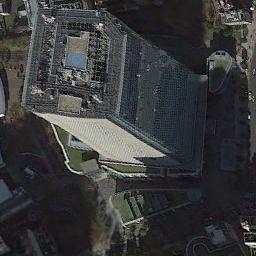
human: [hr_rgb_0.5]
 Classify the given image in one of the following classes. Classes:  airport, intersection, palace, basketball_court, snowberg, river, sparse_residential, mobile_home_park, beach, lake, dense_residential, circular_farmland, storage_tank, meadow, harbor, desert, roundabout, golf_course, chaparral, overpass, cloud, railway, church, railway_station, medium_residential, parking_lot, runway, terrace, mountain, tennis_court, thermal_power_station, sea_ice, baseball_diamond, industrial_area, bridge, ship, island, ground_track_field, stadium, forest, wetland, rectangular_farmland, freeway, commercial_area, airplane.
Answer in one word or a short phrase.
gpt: commercial_area